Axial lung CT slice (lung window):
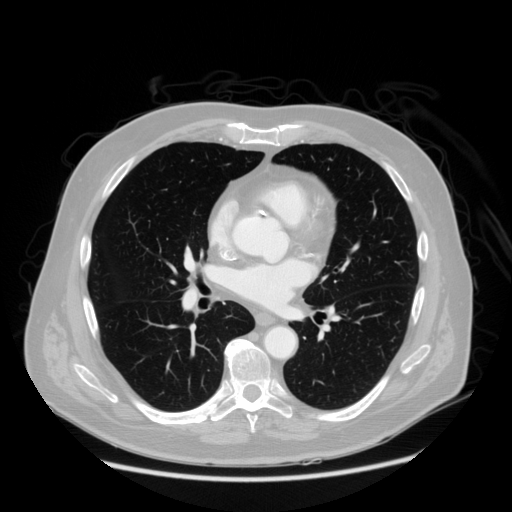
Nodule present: no